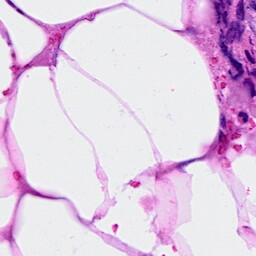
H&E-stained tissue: Breast